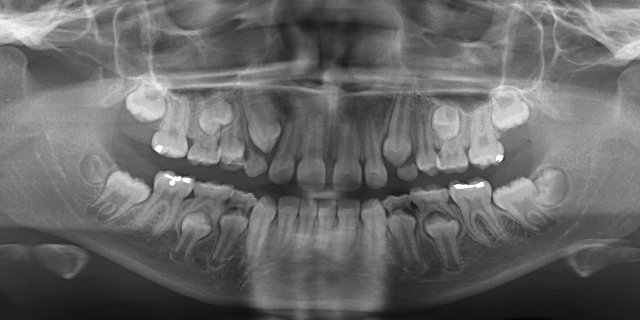
child